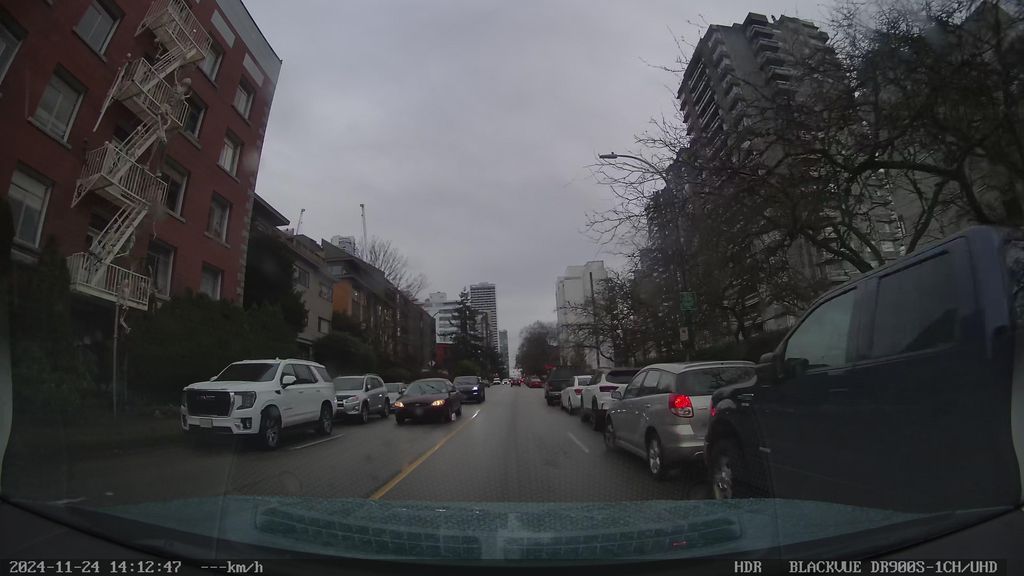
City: vancouver